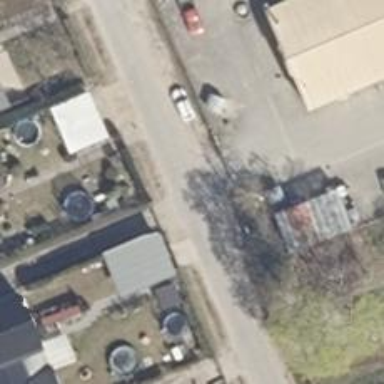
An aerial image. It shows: Asphalt road in residential area.